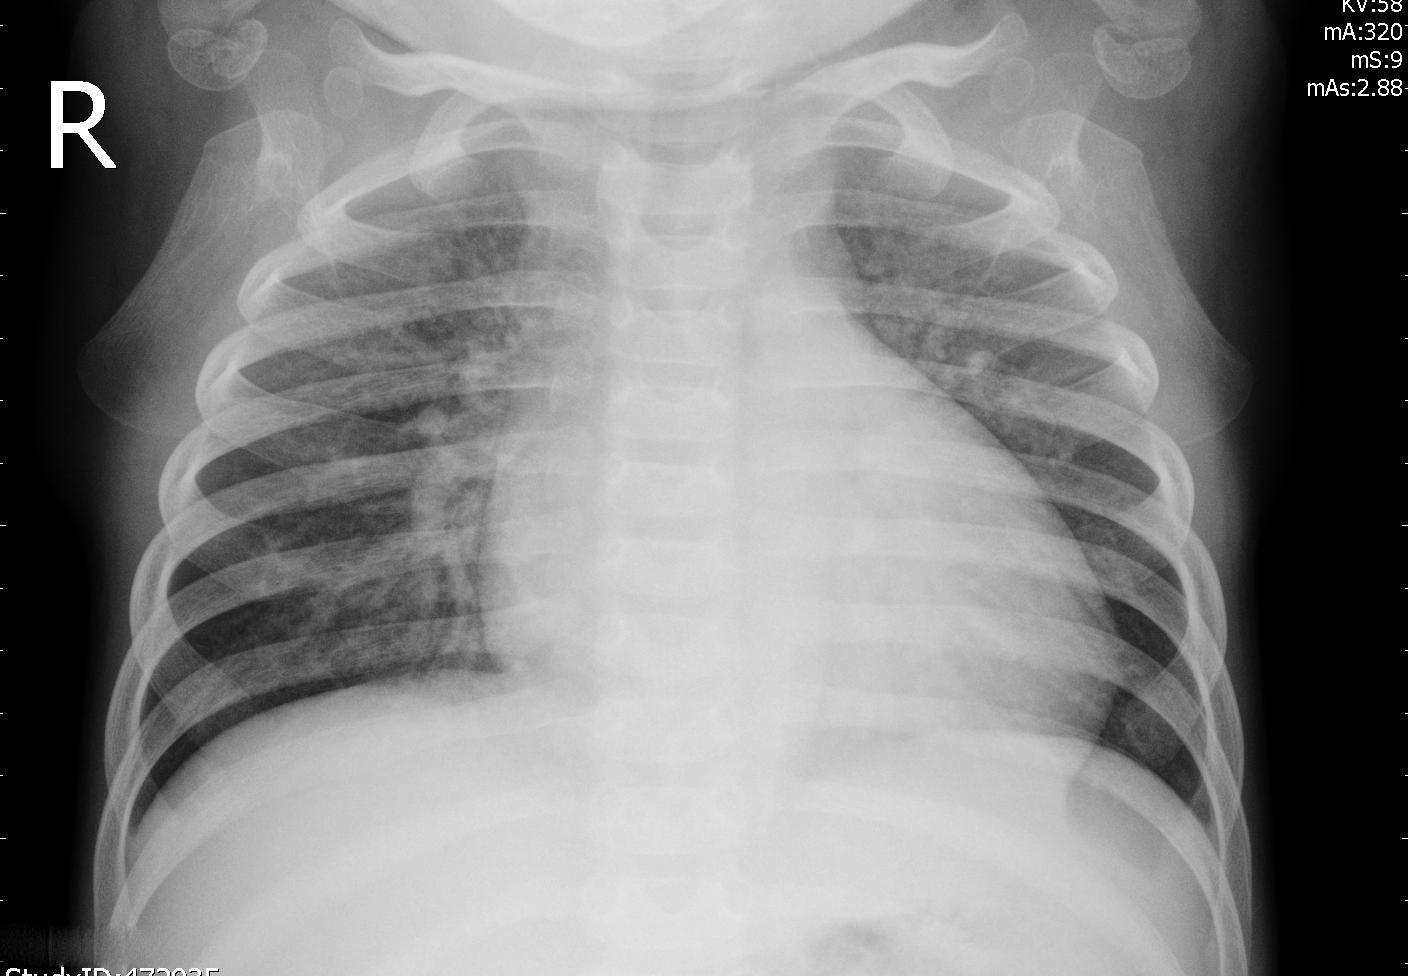
Diagnosis: PNEUMONIA